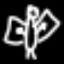
Label: angel